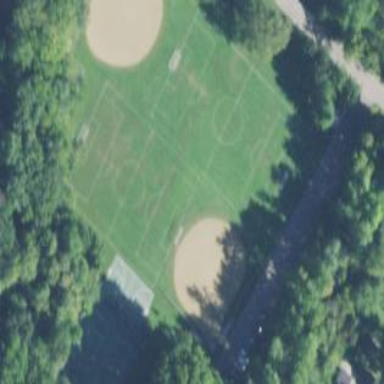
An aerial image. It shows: Baseball pitch with clay surface for leisure sports.